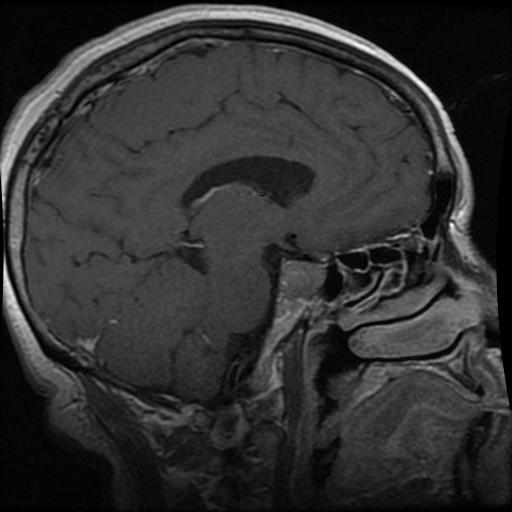
Label: pituitary